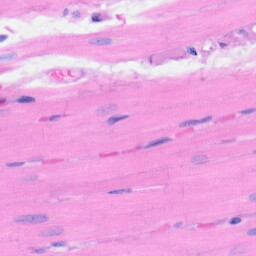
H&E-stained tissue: Heart